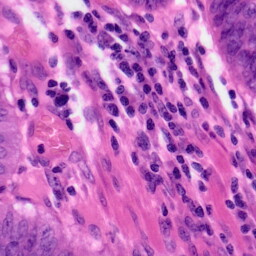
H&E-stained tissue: Colon